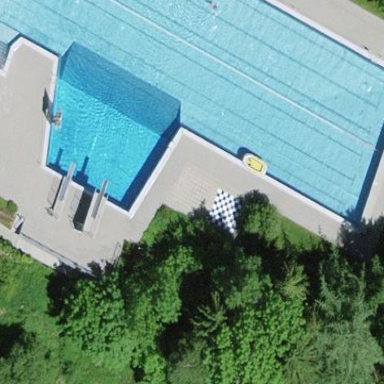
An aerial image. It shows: Swimming pool located in leisure land.